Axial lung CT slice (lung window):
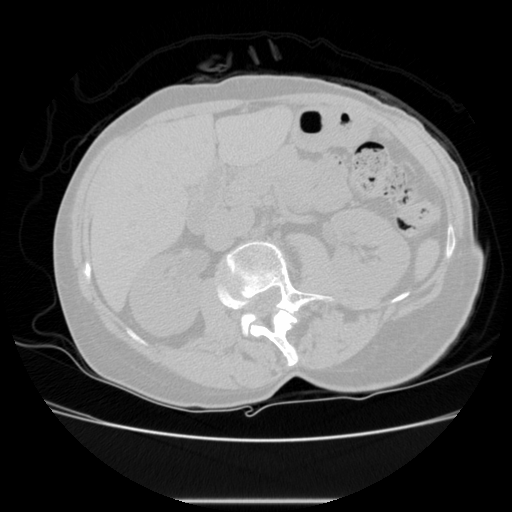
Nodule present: no